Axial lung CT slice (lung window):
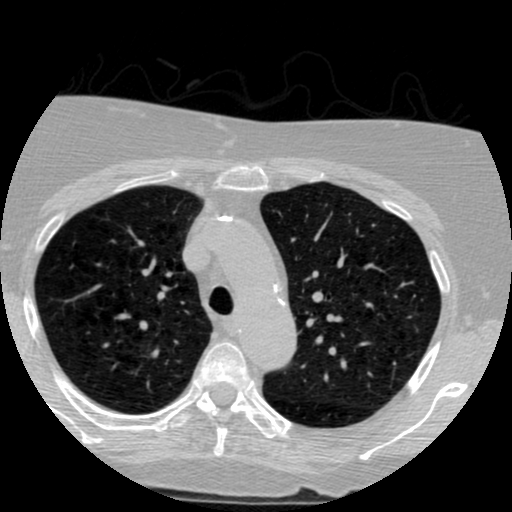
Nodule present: no